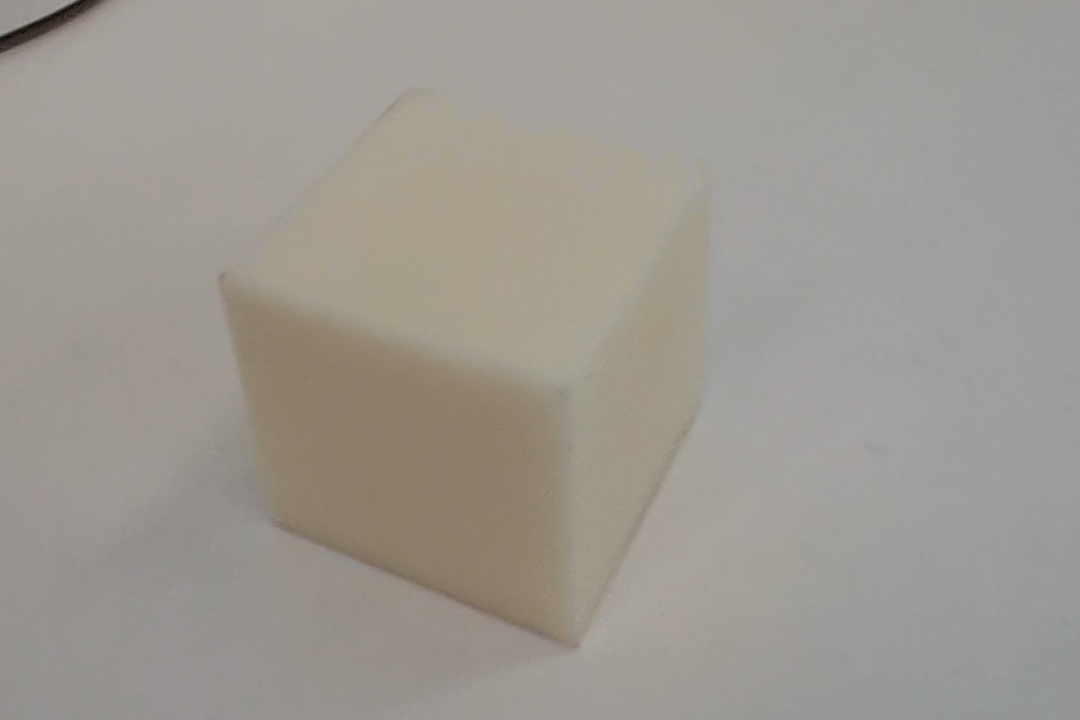
Label: Cuboid